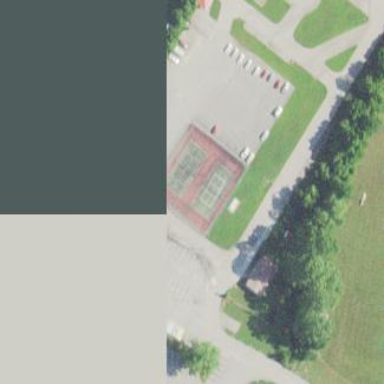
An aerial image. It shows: Tennis court on the leisure land pitch.